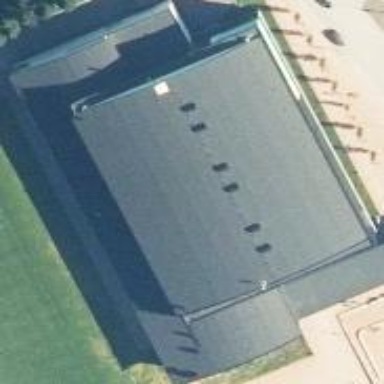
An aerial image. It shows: Sports centre building.